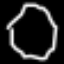
Label: octagon